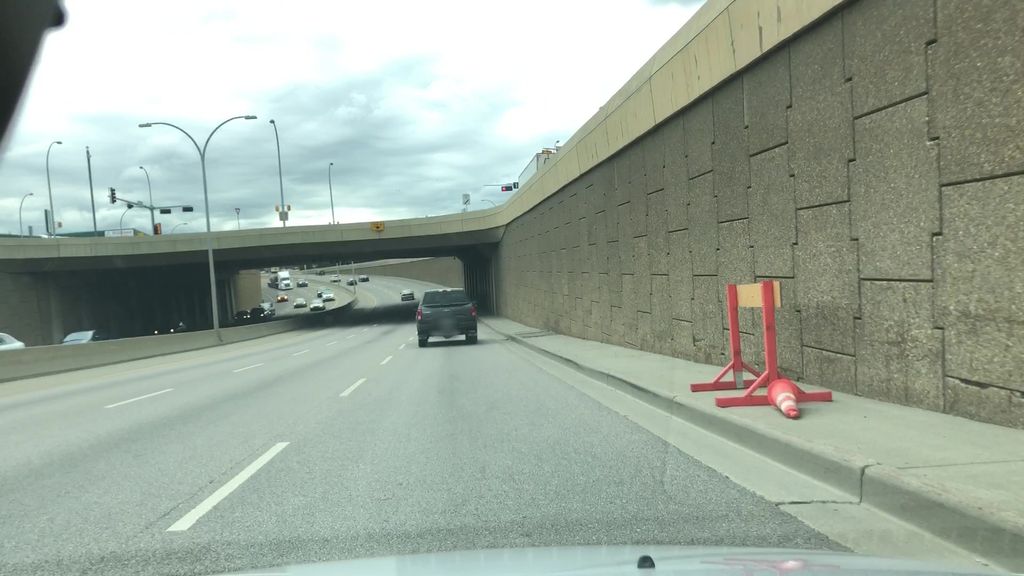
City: edmonton